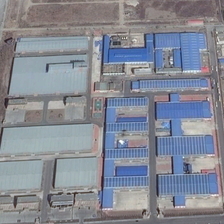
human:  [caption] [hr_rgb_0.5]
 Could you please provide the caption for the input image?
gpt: many buildings are in an industrial area .

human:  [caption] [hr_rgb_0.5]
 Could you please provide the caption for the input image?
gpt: the blue factory buildings make up the area .

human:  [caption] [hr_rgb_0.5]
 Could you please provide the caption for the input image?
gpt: the blue factory buildings make up the area .

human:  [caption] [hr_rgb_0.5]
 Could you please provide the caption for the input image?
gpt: many buildings are in an industrial area .

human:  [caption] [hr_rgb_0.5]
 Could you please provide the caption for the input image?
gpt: many buildings are in an industrial area .